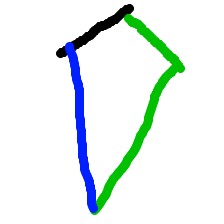
Shape: kite